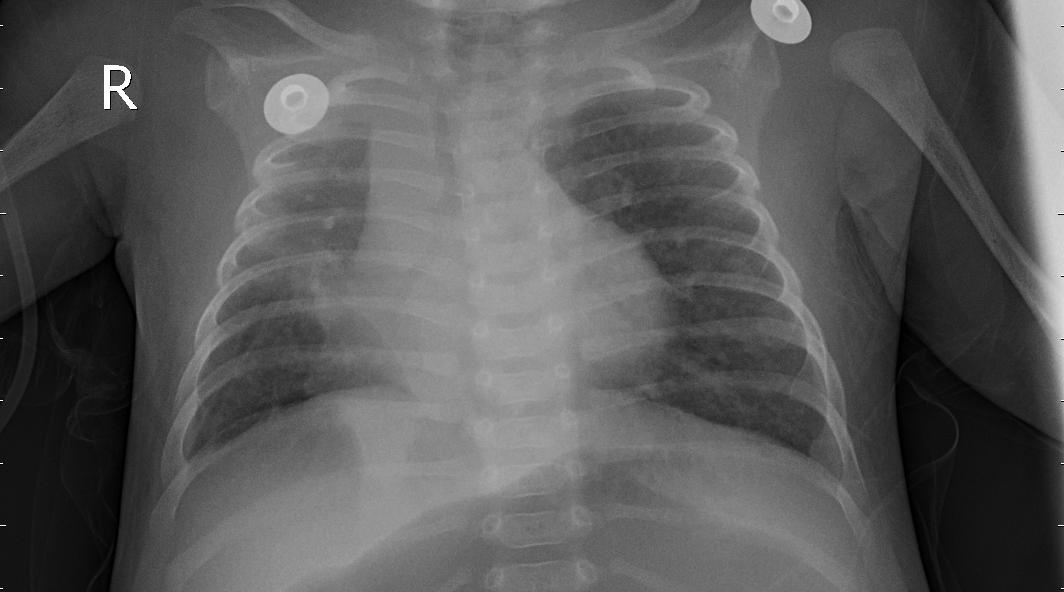
Diagnosis: PNEUMONIA